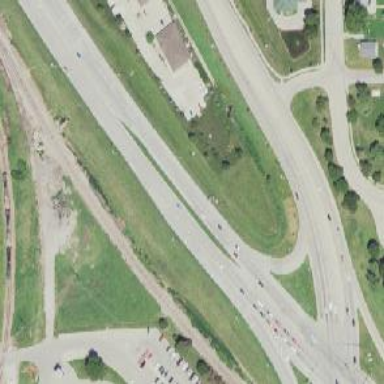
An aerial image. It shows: Primary highway.